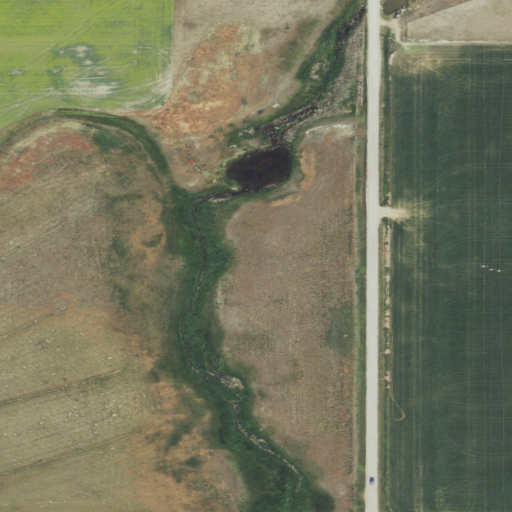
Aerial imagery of valley in Montana named School Section Coulee containing cultivated crops, open development, low intensity development, pasture, and medium intensity development